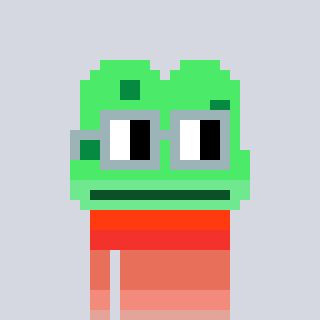
a pixel art character with square dark gray glasses, a frog-shaped head and a slimegreen-colored body on a cool background